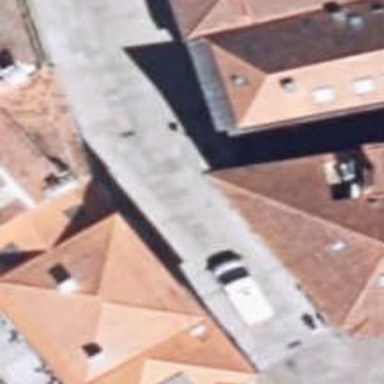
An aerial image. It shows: Pedestrian road with sett surface.